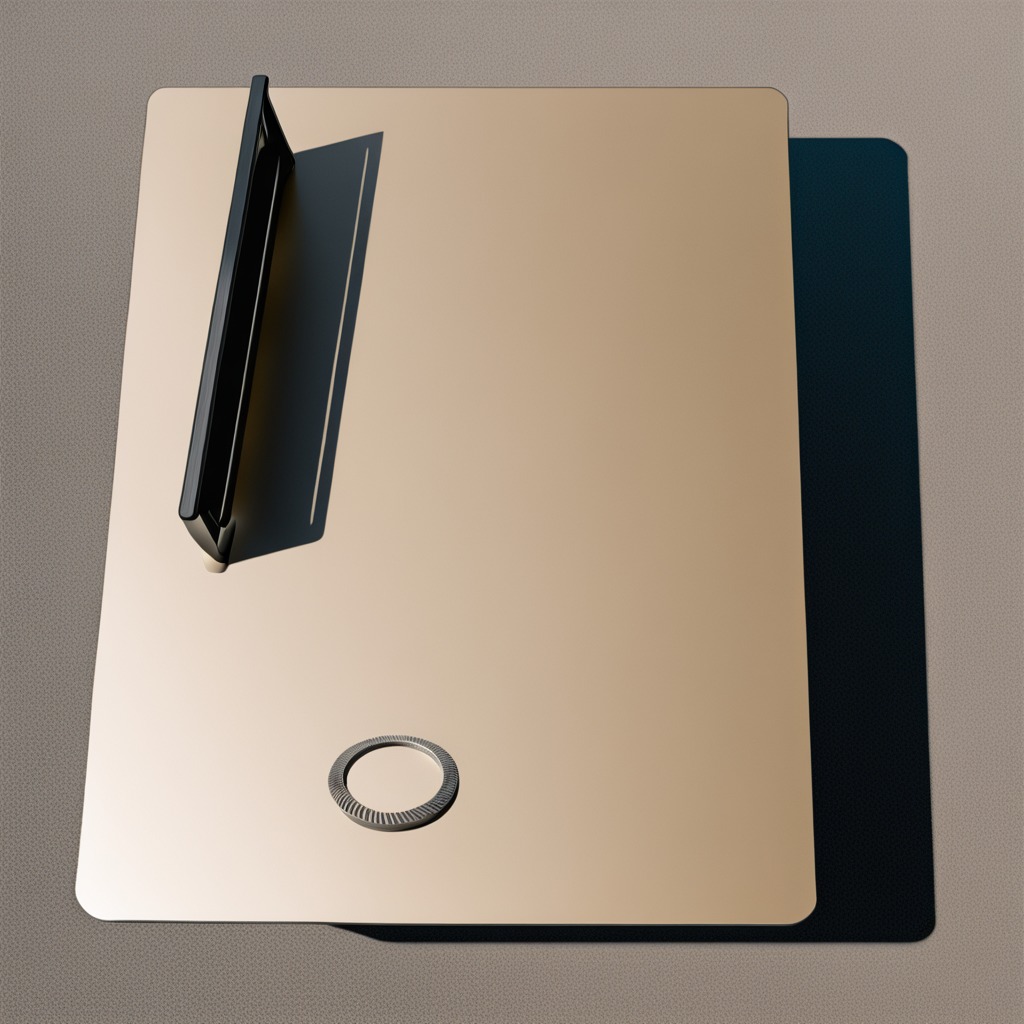
A flat metal washer is lying on a clean utility table in a temporary outdoor tool station.